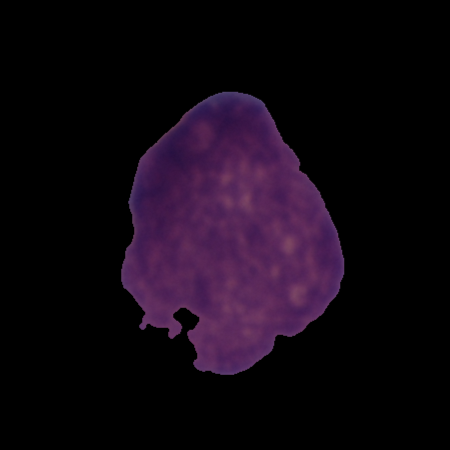
Label: cancer